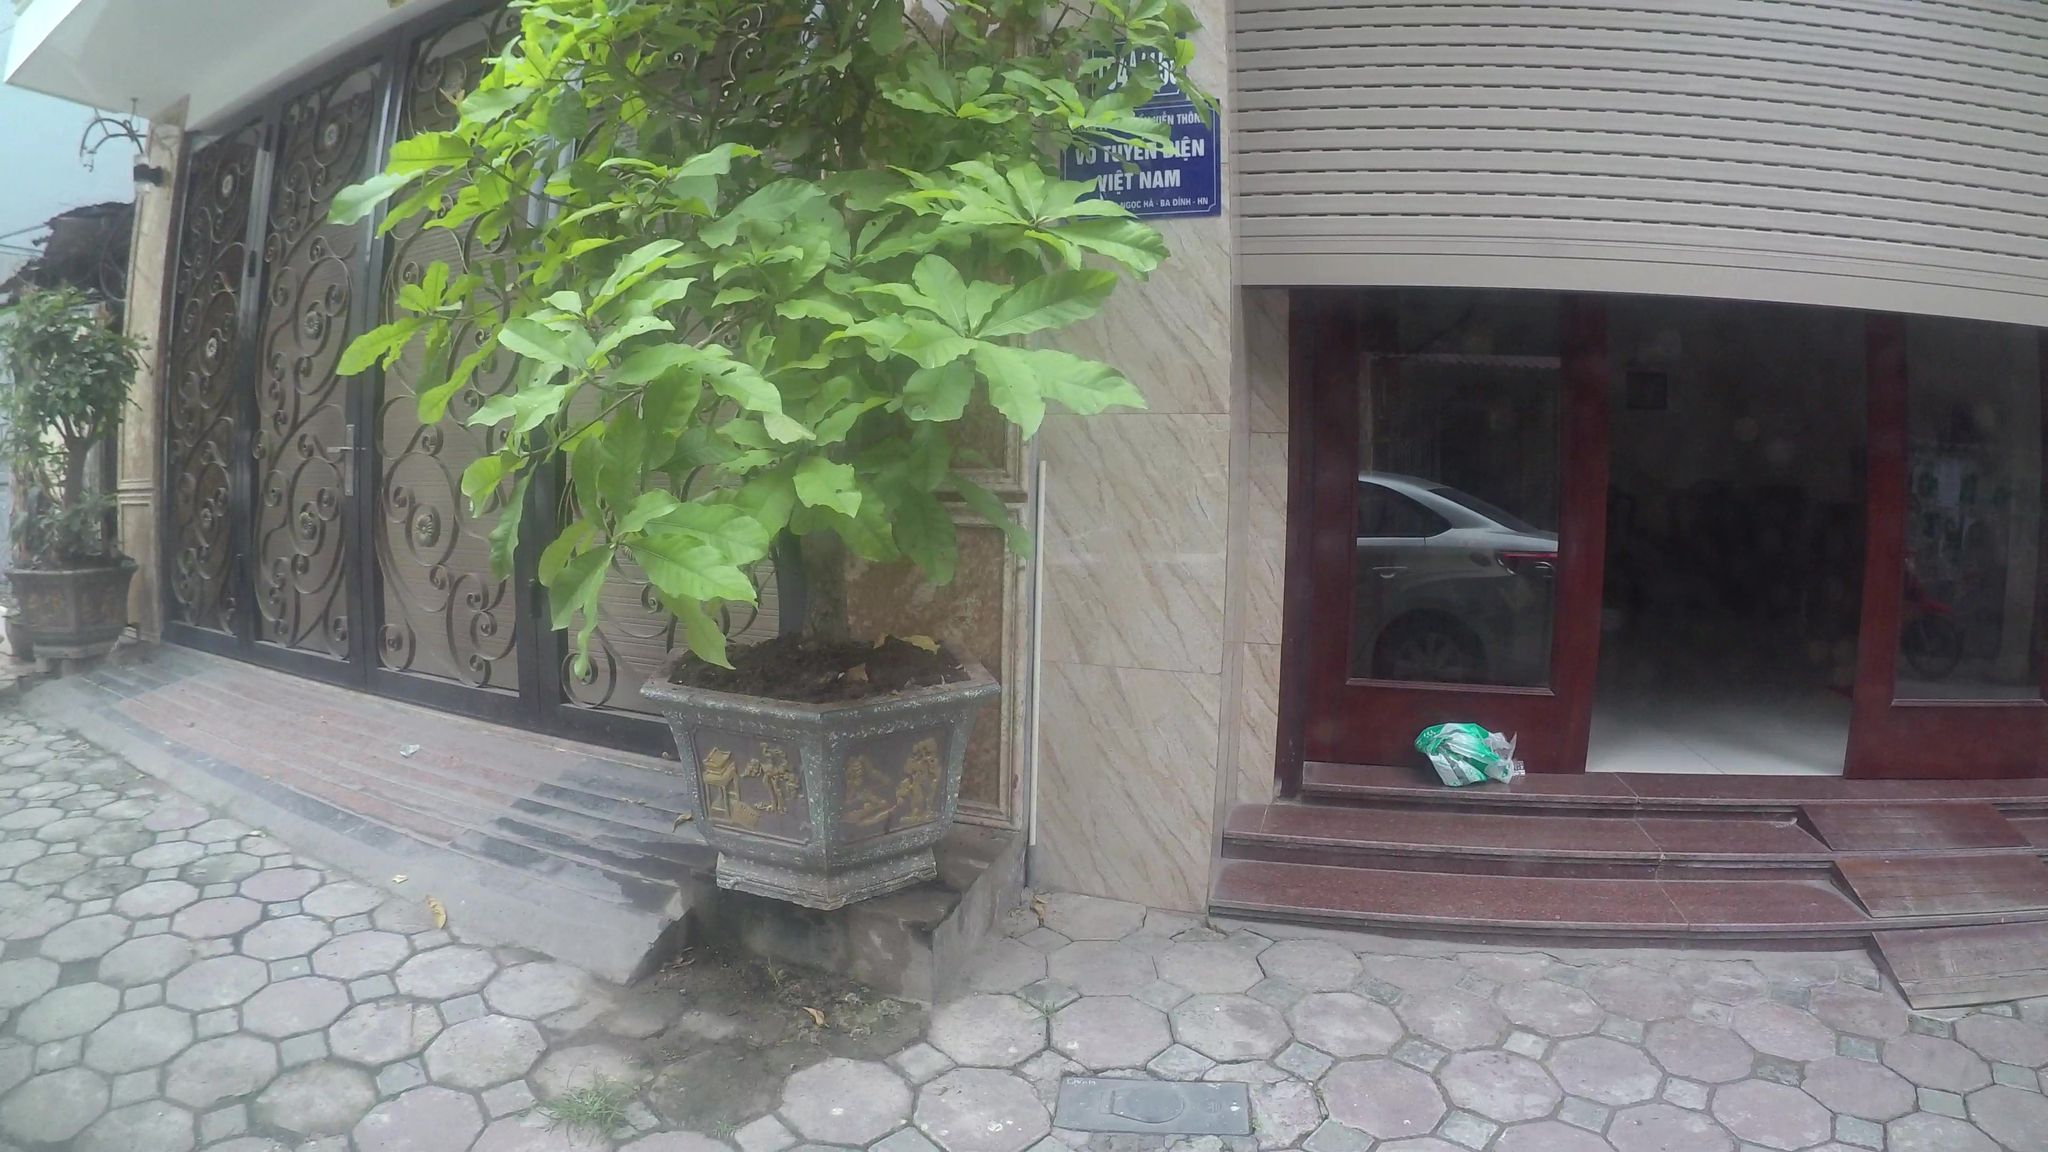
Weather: clear
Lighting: day
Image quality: good
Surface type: walking surface
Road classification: residential
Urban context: urban centre
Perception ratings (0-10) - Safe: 3.78, Lively: 2.34, Beautiful: 5.05, Boring: 3.31, Depressing: 5.37, Wealthy: 6.53